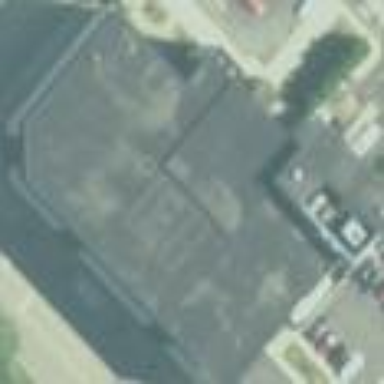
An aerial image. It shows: Building.